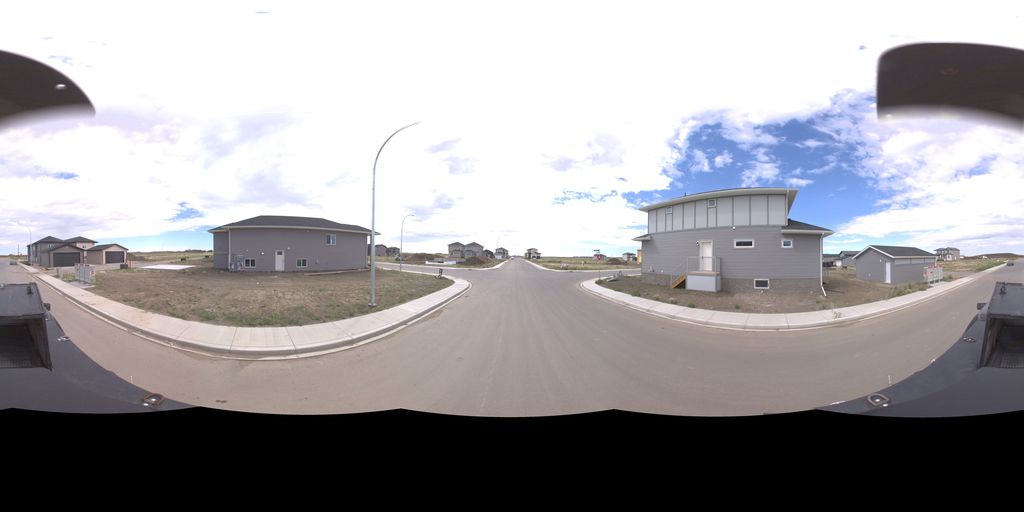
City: saskatoon